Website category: university
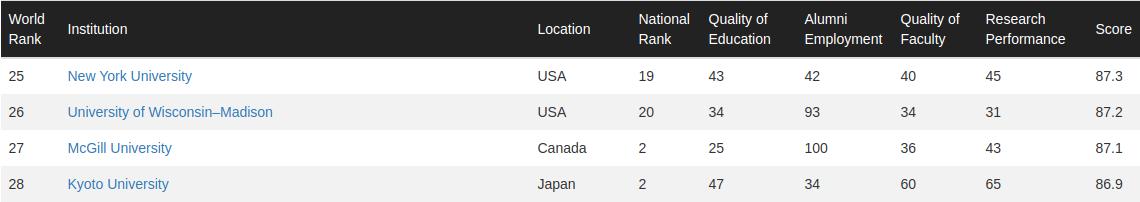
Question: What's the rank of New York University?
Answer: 25

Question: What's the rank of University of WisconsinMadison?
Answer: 26

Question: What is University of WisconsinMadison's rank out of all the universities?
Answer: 26

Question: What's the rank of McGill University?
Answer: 27

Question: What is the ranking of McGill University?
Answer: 27

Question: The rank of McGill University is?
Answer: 27

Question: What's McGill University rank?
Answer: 27

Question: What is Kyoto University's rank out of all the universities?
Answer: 28

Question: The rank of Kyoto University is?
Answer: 28

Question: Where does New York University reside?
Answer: USA

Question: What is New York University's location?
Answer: USA

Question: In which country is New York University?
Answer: USA

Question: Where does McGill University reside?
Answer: Canada

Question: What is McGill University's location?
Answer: Canada

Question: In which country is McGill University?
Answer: Canada

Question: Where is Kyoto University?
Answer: Japan

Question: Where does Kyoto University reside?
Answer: Japan

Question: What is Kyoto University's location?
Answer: Japan

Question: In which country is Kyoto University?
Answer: Japan

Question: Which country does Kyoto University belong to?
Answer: Japan

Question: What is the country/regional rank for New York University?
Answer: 19

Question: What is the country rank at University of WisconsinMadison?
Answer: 20

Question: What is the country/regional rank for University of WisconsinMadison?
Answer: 20

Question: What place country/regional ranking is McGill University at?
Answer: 2

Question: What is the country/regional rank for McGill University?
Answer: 2

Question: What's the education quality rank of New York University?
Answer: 43

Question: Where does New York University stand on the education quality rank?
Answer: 43

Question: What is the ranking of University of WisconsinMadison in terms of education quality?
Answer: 34

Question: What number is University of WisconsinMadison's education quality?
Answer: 34

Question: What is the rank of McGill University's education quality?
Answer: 25

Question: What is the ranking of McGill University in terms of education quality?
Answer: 25

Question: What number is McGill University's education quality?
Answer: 25

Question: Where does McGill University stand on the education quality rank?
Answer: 25

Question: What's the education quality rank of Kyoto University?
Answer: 47

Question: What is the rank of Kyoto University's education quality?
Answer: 47

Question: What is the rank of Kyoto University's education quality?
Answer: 47

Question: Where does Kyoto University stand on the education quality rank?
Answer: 47

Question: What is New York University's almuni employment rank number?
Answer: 42

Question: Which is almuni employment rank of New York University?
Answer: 42

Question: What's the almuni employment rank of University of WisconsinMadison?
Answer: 93

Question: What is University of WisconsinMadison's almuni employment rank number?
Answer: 93

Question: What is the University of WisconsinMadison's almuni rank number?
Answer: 93

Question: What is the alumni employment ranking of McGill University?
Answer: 100

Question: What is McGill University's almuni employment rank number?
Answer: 100

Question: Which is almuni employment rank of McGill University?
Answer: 100

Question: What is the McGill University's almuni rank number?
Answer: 100

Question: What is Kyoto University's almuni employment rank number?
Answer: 34

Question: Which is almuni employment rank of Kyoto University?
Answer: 34

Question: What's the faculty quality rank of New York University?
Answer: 40

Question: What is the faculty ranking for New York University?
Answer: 40

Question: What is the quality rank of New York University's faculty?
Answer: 40

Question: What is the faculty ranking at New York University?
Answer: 40

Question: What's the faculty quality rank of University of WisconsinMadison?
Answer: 34

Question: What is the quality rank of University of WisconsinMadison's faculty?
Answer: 34

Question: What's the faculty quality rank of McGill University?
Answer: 36

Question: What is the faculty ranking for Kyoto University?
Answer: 60

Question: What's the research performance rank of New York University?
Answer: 45

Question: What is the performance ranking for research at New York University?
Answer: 45

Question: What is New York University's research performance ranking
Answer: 45

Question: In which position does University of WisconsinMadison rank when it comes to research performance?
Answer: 31

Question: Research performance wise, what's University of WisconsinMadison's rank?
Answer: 31

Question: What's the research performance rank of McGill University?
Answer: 43

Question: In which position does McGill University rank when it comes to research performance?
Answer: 43

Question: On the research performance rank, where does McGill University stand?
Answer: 43